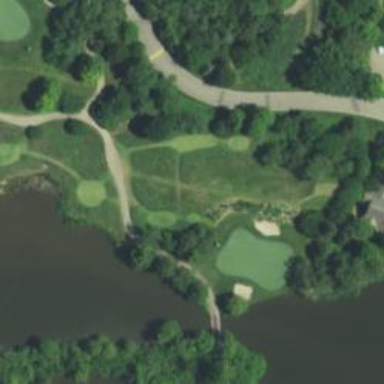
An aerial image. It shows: Path used for both walking and golf.